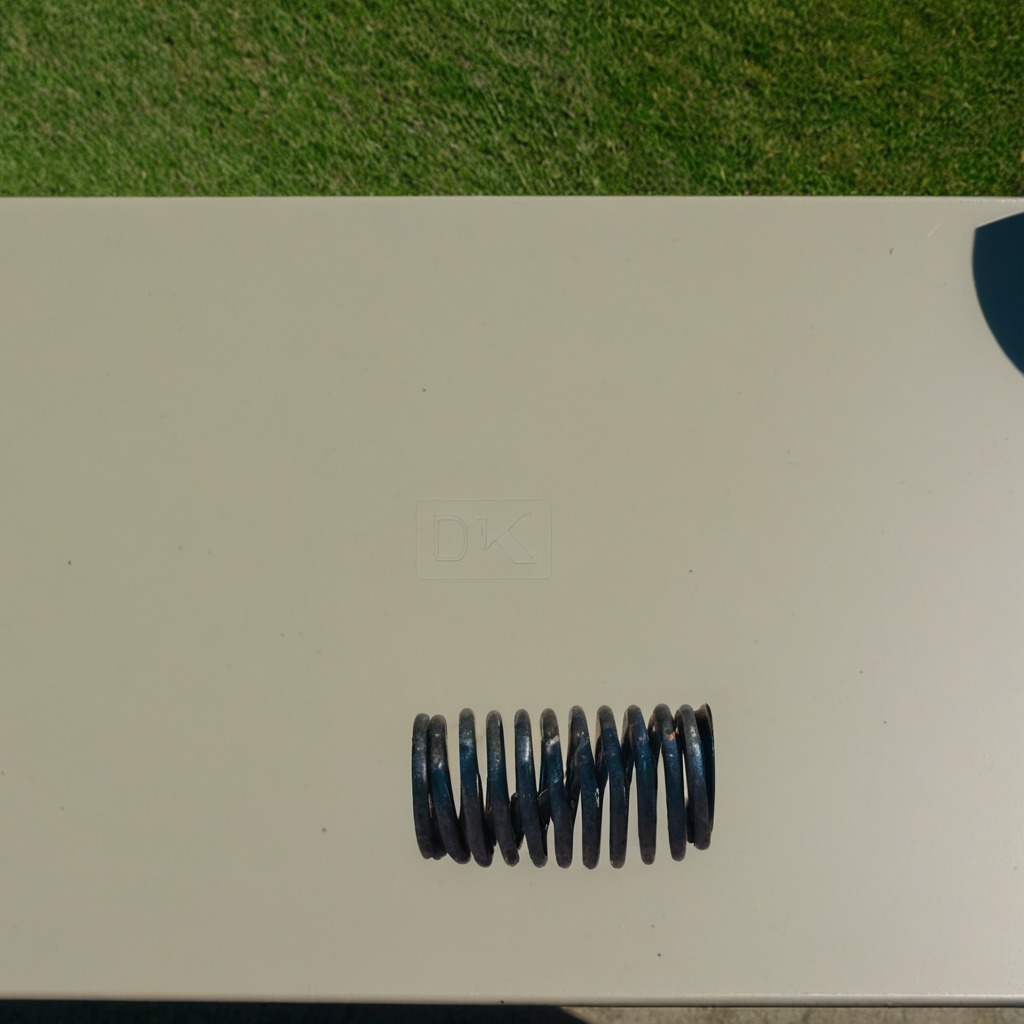
A coiled metal spring lies on a clean utility table in a temporary outdoor tool station afternoon light present textured surface.